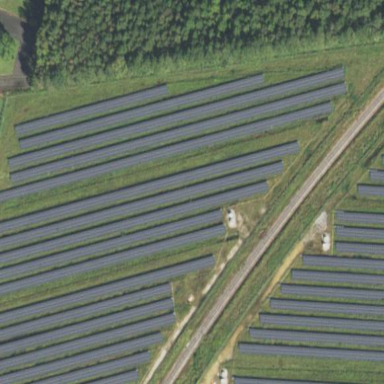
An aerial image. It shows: Solar power generator using photovoltaic panels.